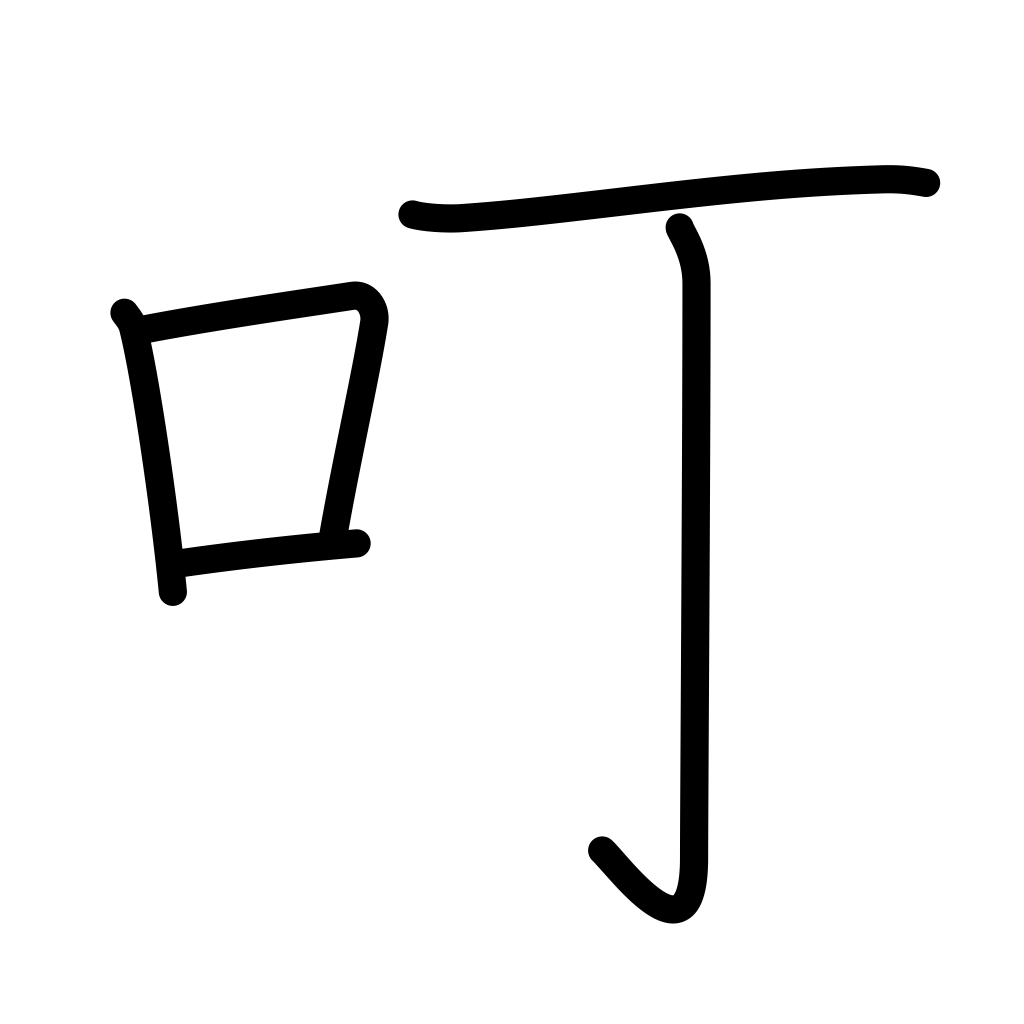
Meaning: courtesy